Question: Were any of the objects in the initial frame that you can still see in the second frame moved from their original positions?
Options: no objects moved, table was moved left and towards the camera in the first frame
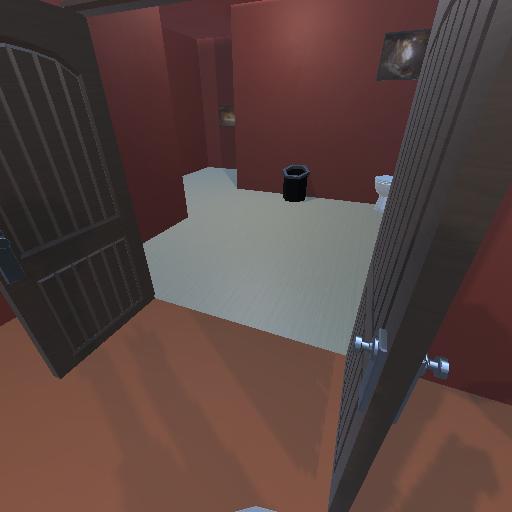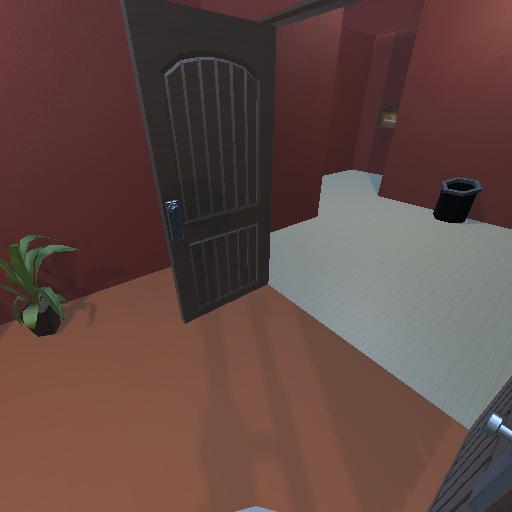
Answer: no objects moved